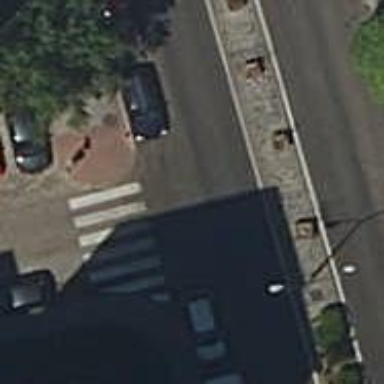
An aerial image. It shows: Road with "give way" sign.